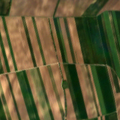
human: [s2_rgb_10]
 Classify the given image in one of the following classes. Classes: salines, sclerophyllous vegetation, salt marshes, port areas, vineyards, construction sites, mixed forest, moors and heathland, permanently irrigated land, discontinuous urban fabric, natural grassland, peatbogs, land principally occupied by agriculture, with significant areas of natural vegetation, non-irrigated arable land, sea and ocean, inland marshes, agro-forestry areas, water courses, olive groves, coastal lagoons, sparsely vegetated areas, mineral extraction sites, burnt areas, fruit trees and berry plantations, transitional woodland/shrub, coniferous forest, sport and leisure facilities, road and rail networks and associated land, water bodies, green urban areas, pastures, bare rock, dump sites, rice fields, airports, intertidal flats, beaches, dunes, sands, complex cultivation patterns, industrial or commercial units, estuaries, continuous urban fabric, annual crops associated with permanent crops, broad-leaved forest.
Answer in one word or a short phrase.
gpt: non-irrigated arable land